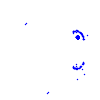
Particle: electron